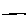
Label: line